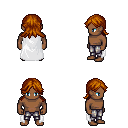
a pixel art fantasy rpg character, male body template, human, dark skin, white cape, metal pants, brunette loose hair, four views (front, back, left, right), 2x2 character sprite sheet, small pixel art, hard edges, no anti-aliasing